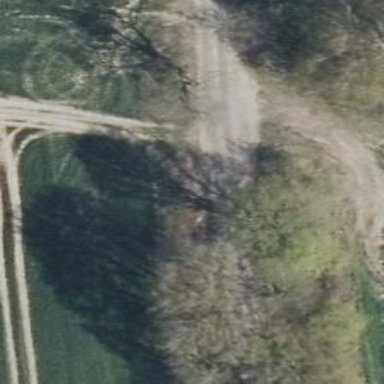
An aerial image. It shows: Unclassified road with asphalt lanes.